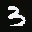
Label: 3